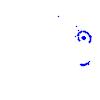
Particle: kaon